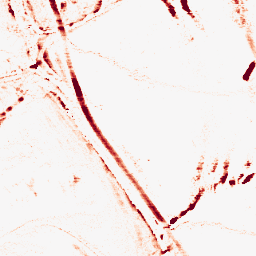
Category: morphological
Decomposition family: morphological_rect
Decomposition parameters: operation: opening
width: 10
height: 3
Upsampling method: sinc_blackman
Upsampling parameters: scale: 8
kernel_size: 16
Upsampling scale: 8